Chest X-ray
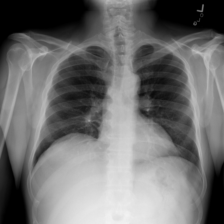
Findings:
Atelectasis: negative
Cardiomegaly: negative
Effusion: negative
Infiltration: negative
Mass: negative
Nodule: negative
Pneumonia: negative
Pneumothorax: negative
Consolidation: negative
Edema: negative
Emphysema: negative
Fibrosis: negative
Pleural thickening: negative
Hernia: negative